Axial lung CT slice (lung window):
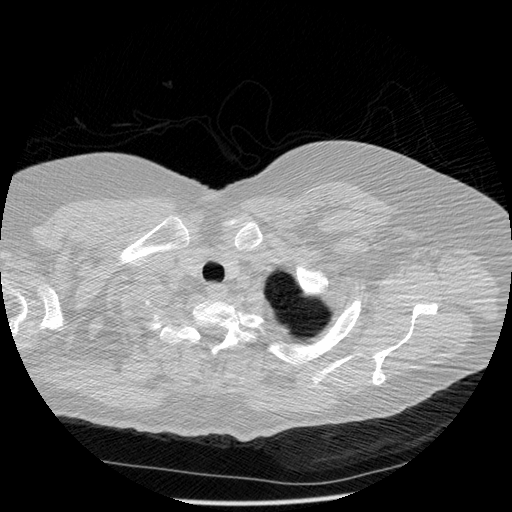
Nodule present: no